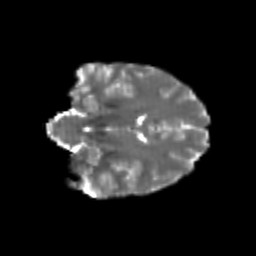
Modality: T2w
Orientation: coronal
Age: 21
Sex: female
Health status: healthy
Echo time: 0.074 s